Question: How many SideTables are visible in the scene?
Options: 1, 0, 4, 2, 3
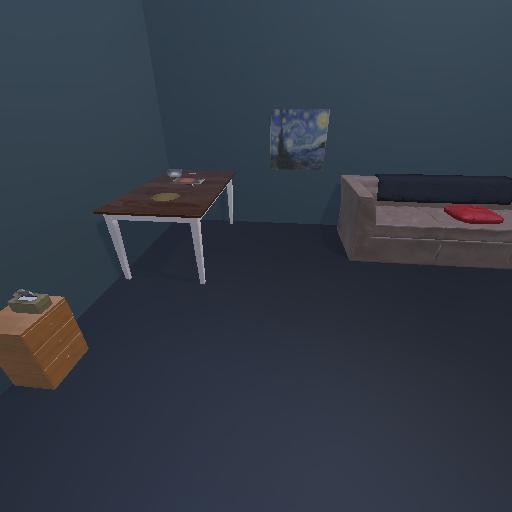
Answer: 1